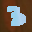
Label: 3